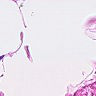
Metastatic tissue present: no